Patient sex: M
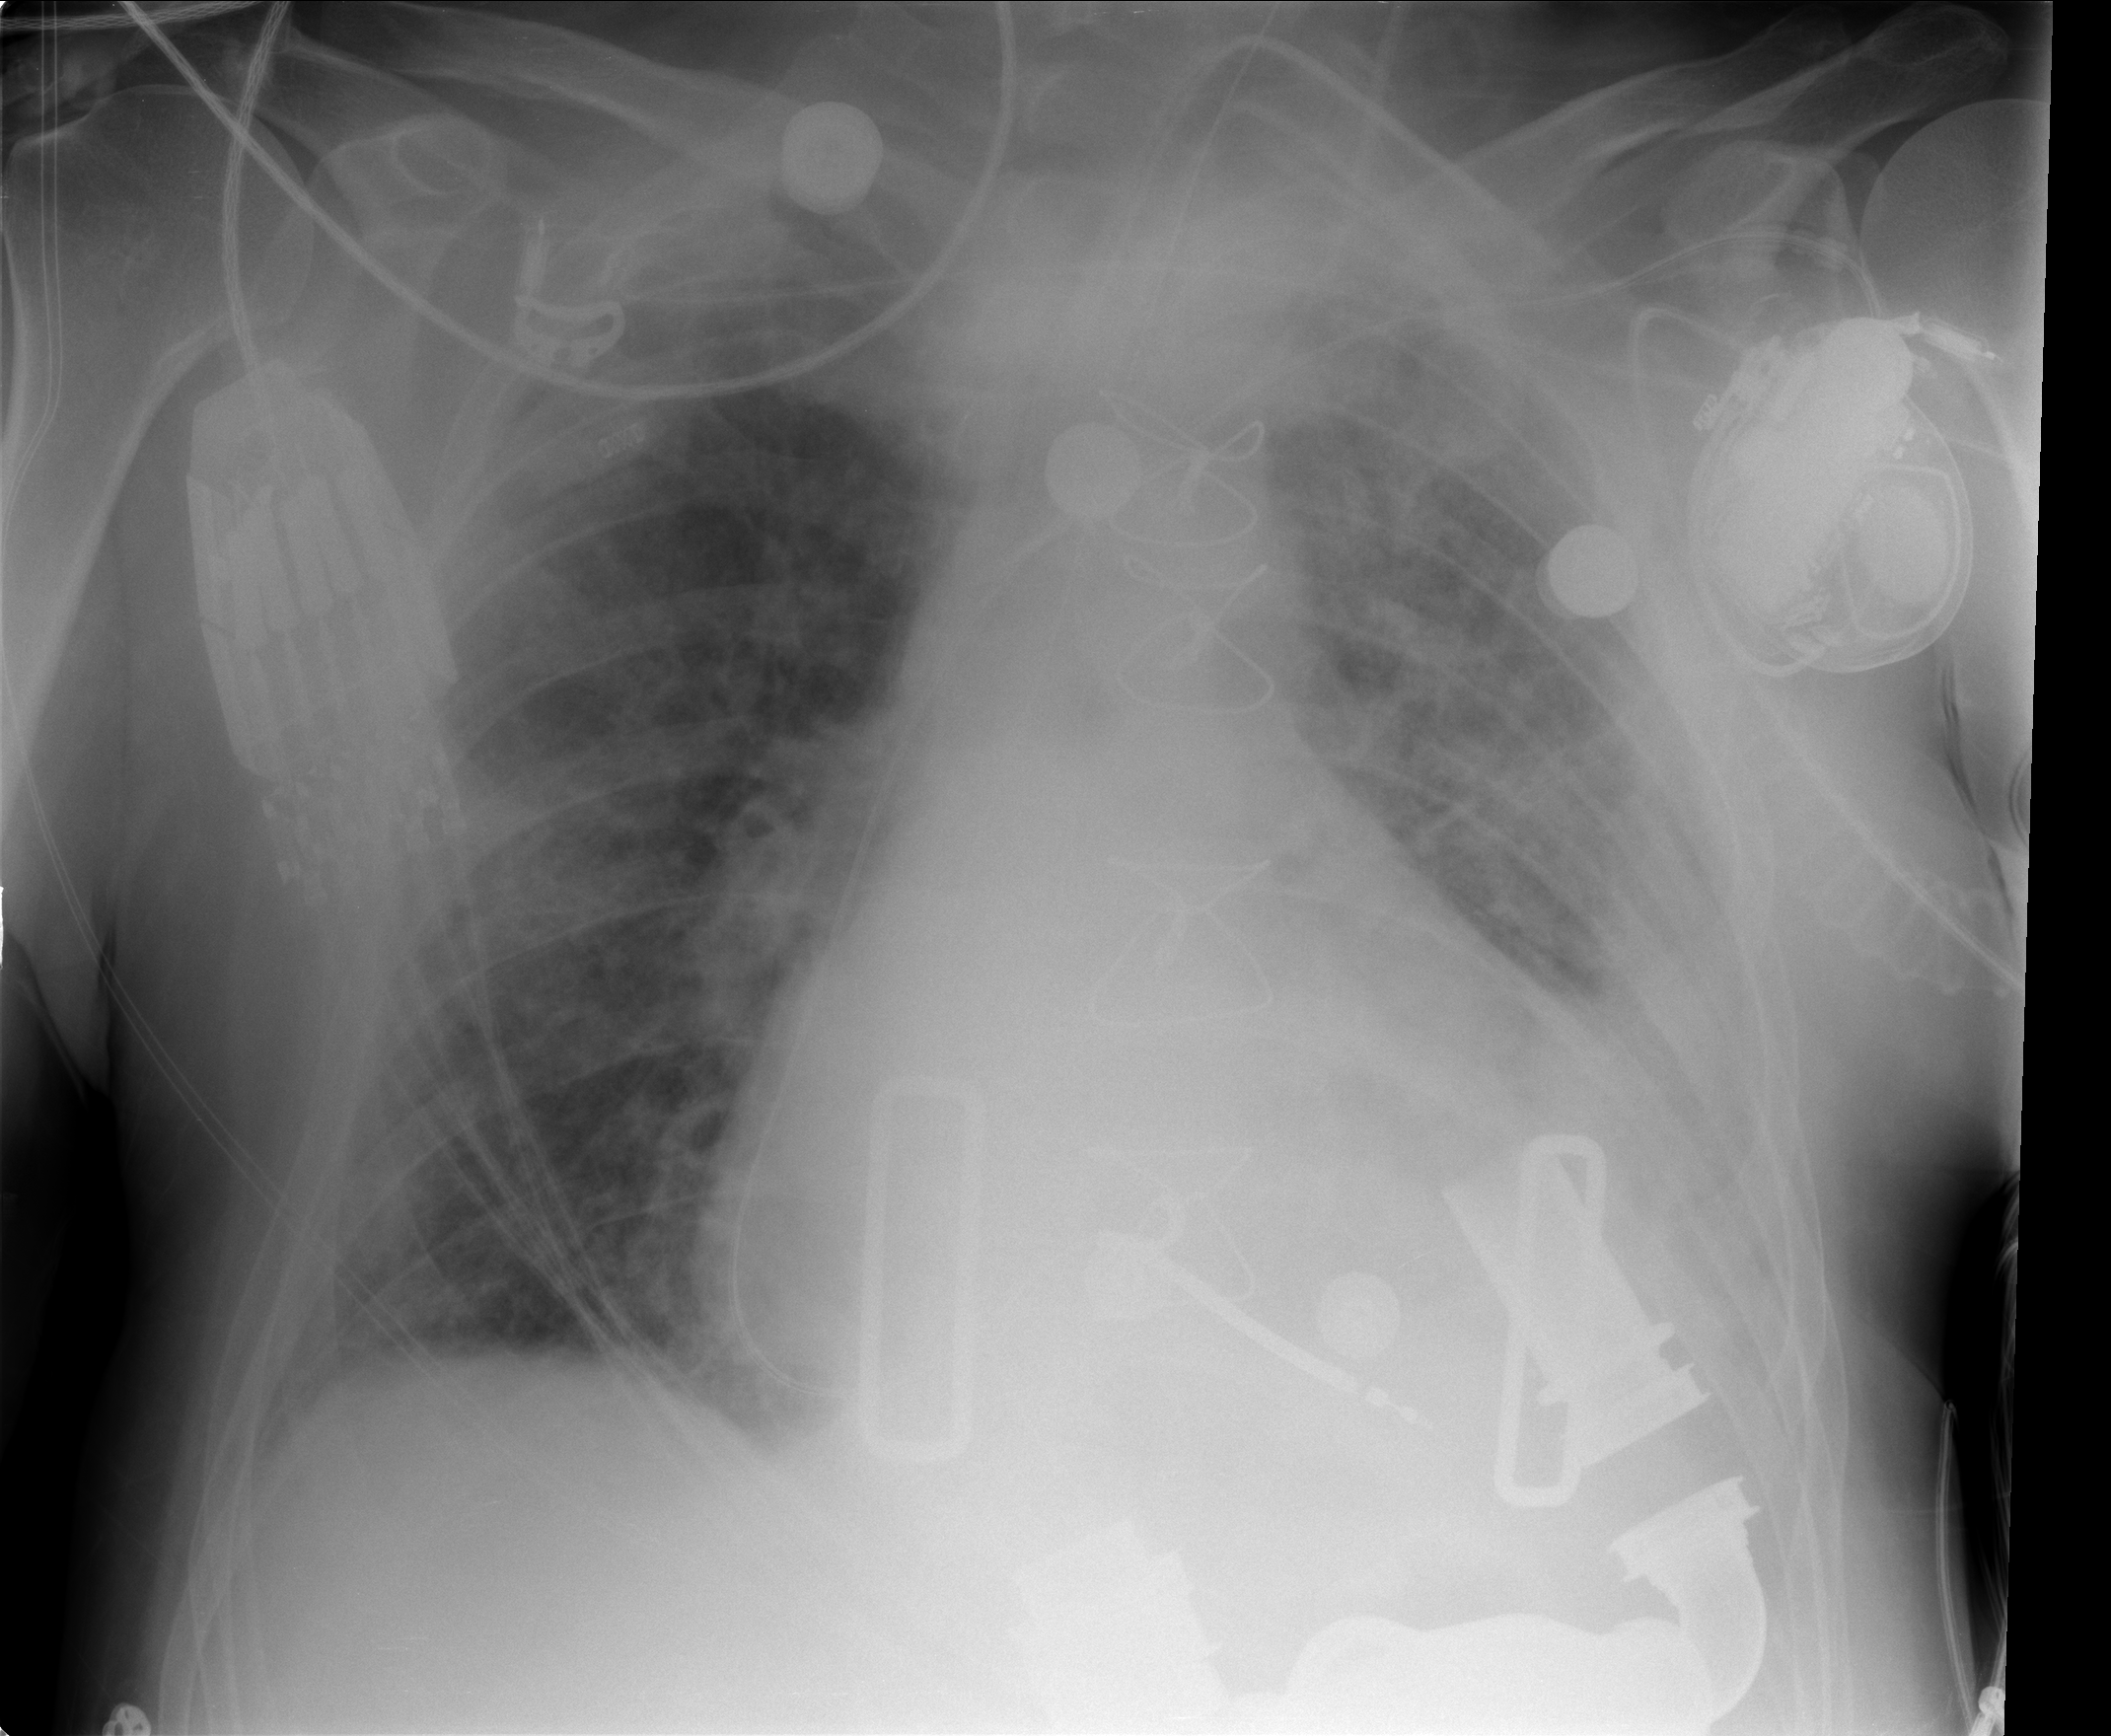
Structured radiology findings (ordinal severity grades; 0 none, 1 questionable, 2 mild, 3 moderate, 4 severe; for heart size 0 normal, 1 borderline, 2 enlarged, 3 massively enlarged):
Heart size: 3
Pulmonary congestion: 2
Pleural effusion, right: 1
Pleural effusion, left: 2
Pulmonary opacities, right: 2
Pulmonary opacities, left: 3
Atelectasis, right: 2
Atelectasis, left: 2